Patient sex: M
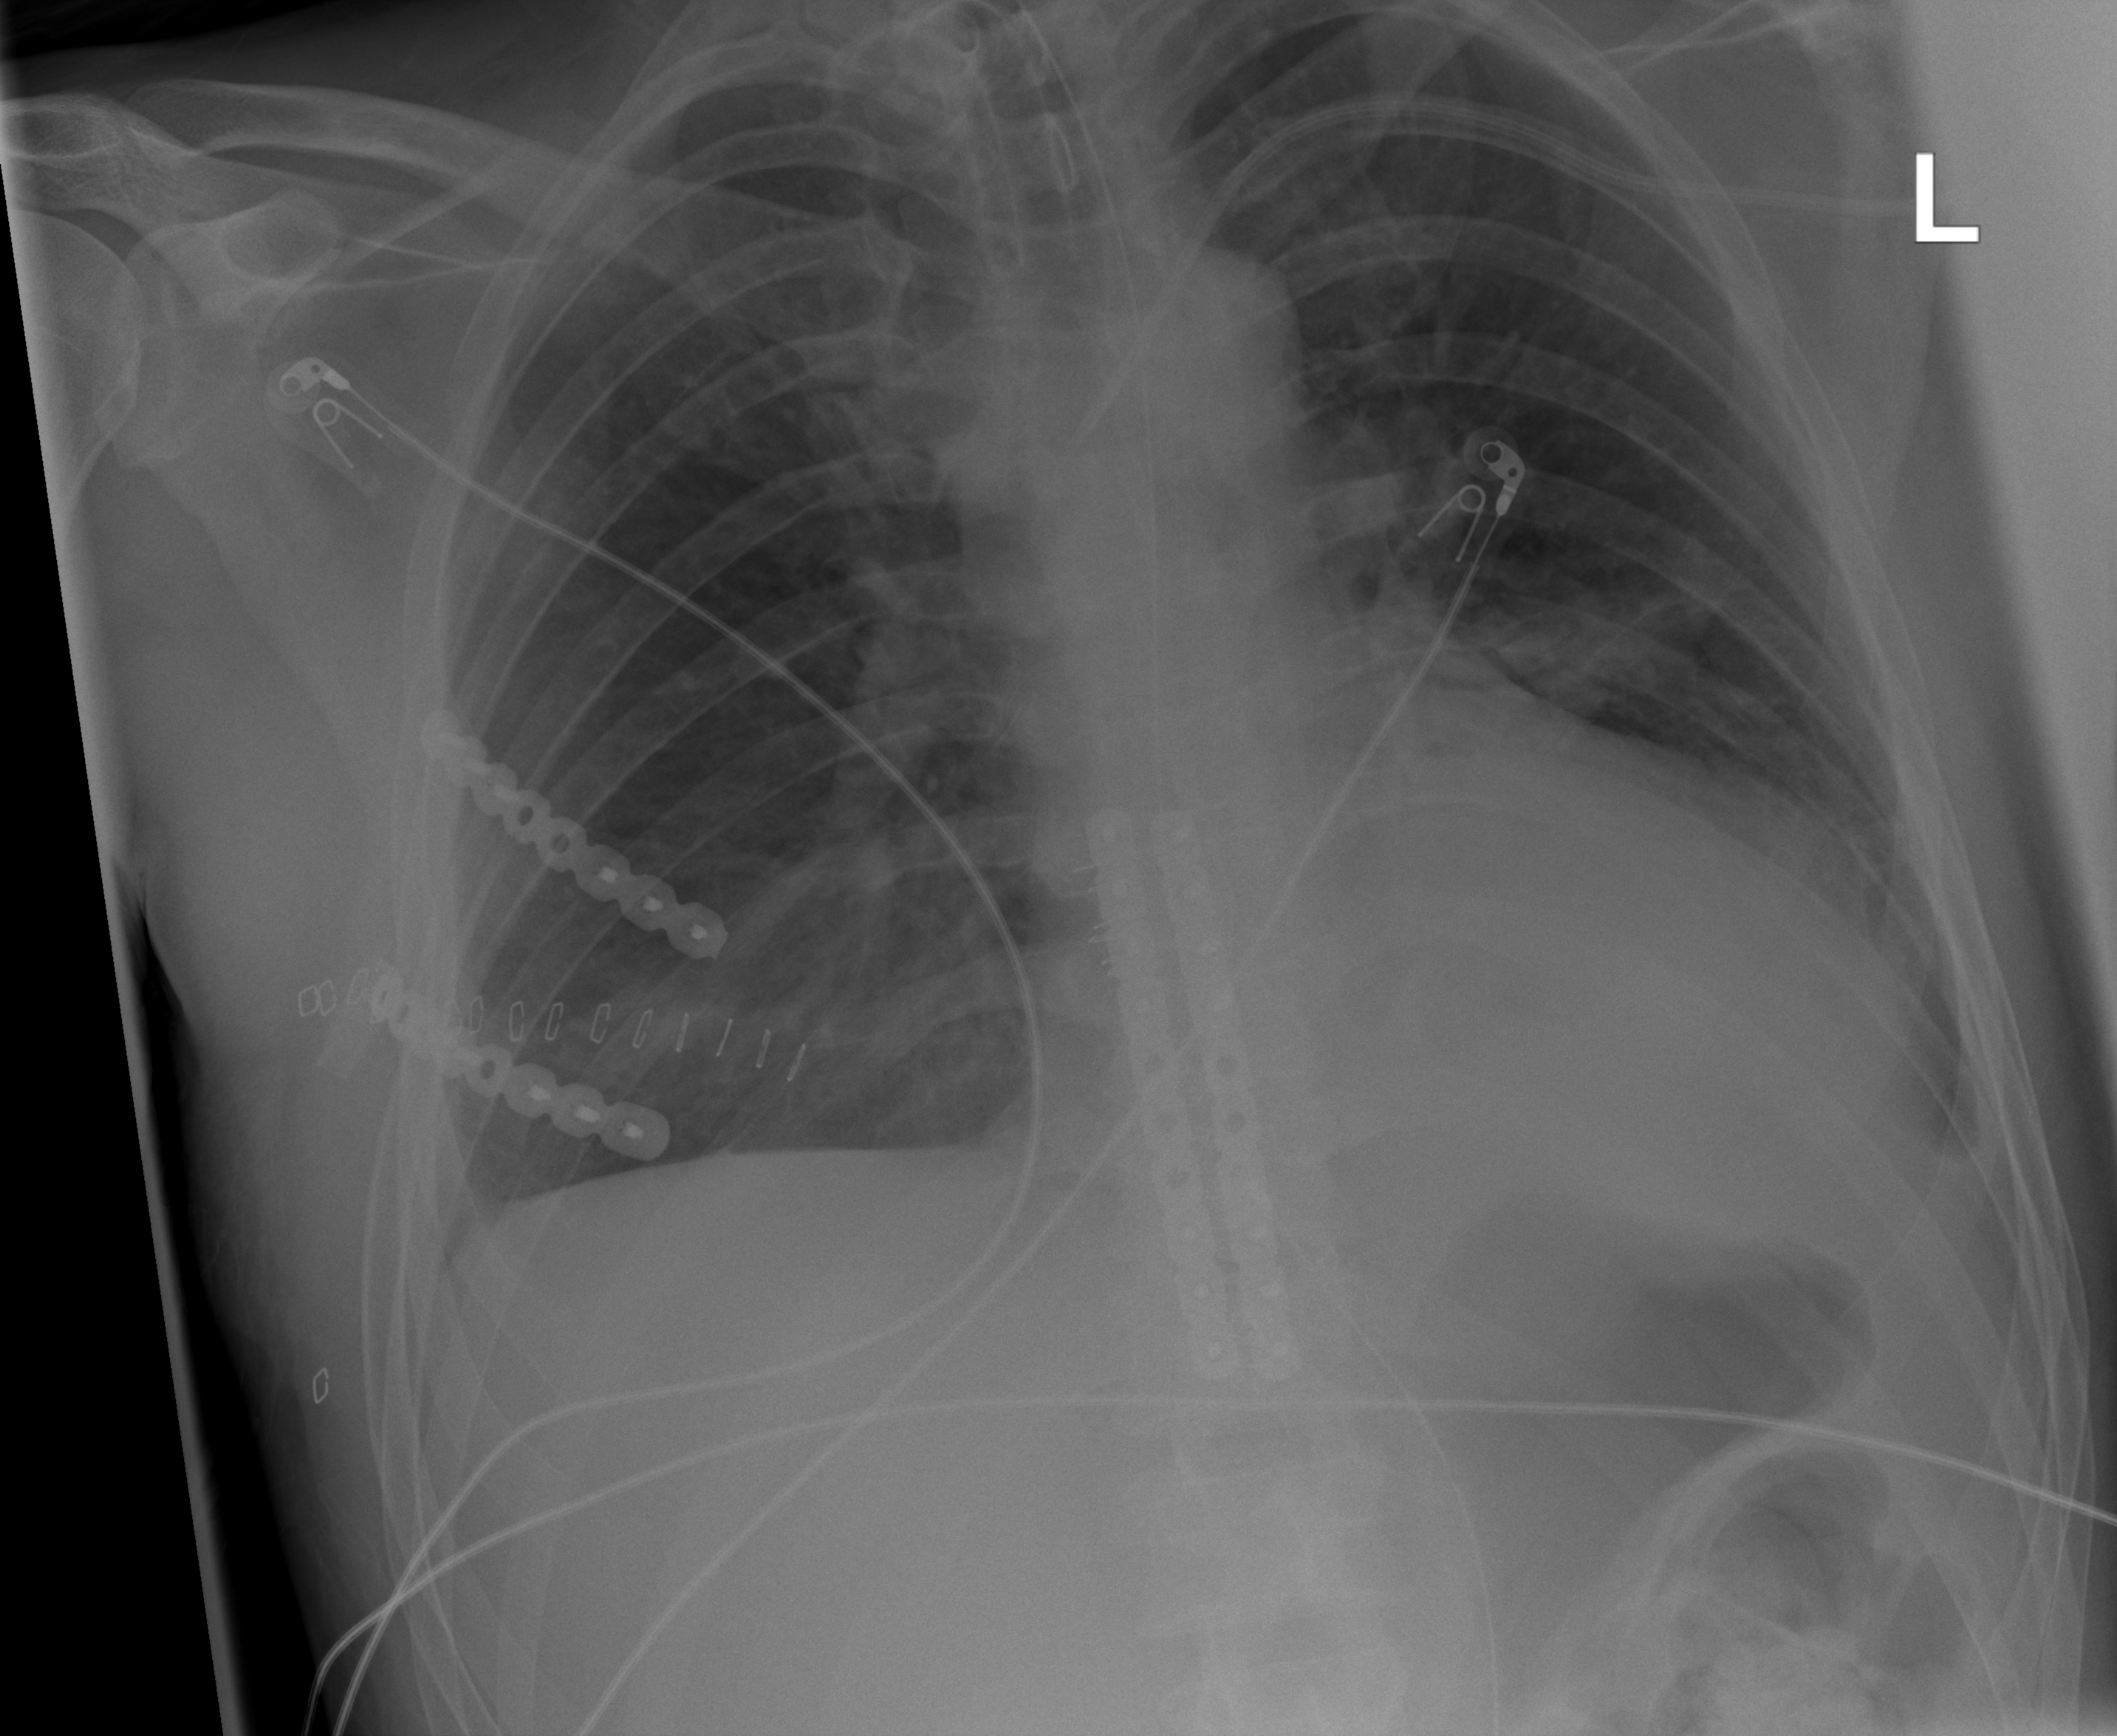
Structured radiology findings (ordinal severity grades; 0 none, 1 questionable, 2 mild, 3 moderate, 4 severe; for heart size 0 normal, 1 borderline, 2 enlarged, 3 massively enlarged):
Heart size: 1
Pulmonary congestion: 1
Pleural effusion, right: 2
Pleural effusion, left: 2
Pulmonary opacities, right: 2
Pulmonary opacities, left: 1
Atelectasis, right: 2
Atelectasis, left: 2